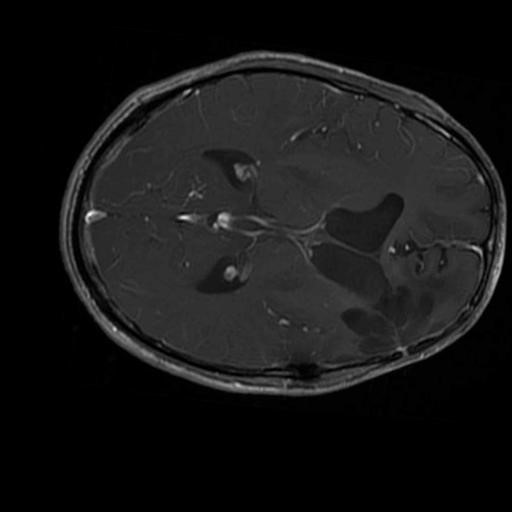
Label: brain_glioma